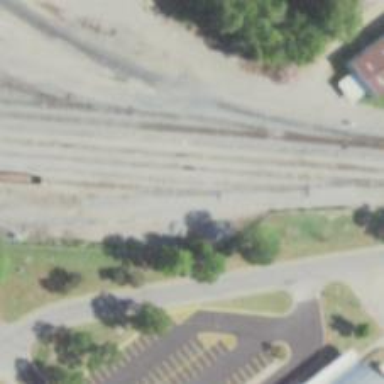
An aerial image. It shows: Railway siding with rails.